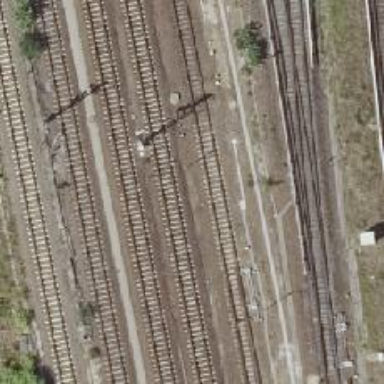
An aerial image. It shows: Railway signal.